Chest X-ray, PA view. Patient: 43 years old, sex F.
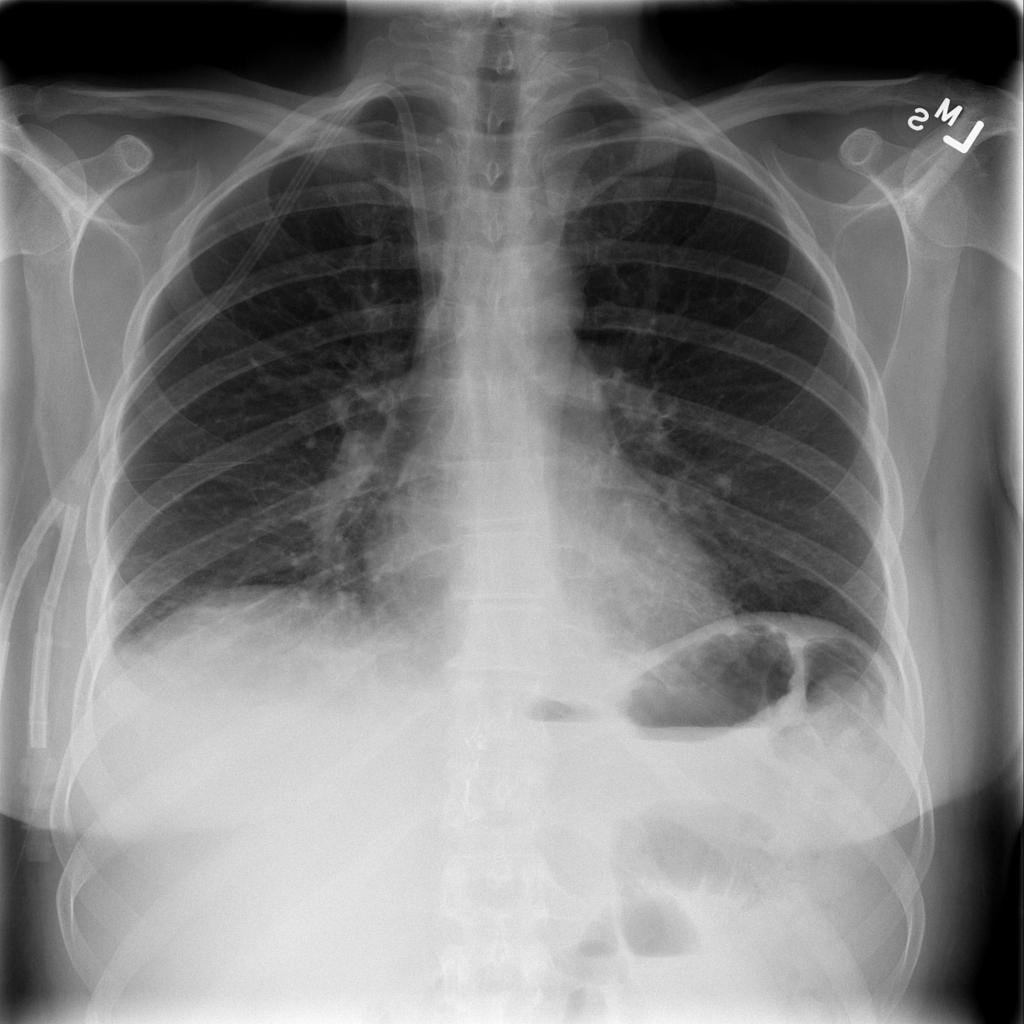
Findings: Effusion, Infiltration